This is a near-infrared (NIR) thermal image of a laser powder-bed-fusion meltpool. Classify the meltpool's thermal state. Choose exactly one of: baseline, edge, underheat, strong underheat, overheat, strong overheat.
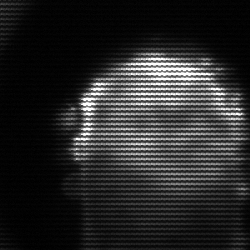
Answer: baseline